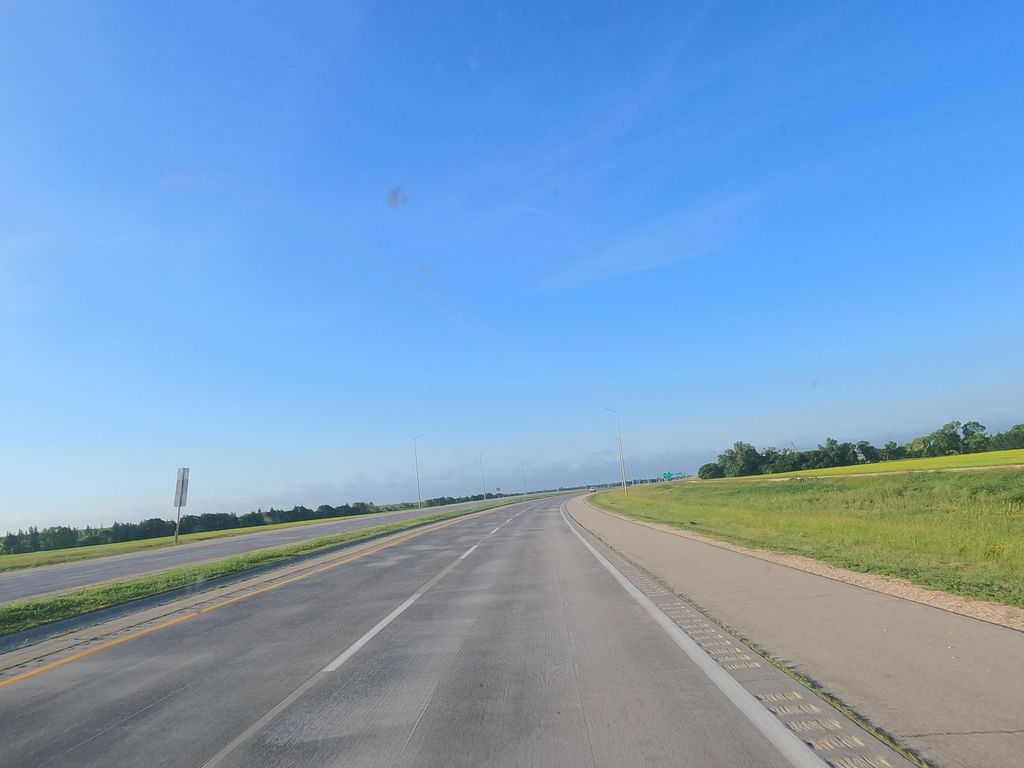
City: winnipeg